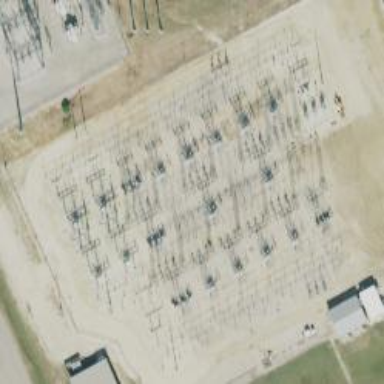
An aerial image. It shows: Switch for power supply.